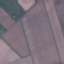
Label: AnnualCrop